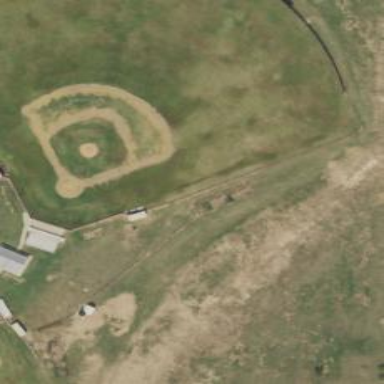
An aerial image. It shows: Baseball pitch for leisure land activities.